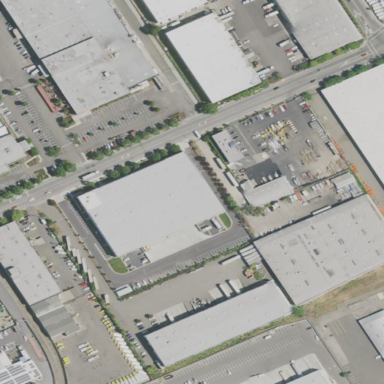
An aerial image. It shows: Warehouse.